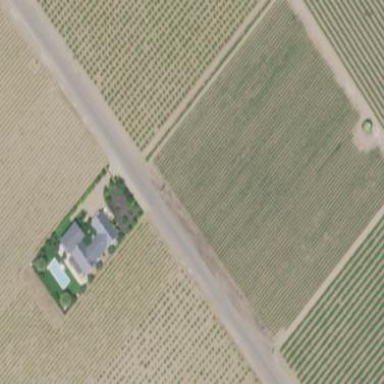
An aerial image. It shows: Vineyard growing grapes.